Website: walmart
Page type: account-selection
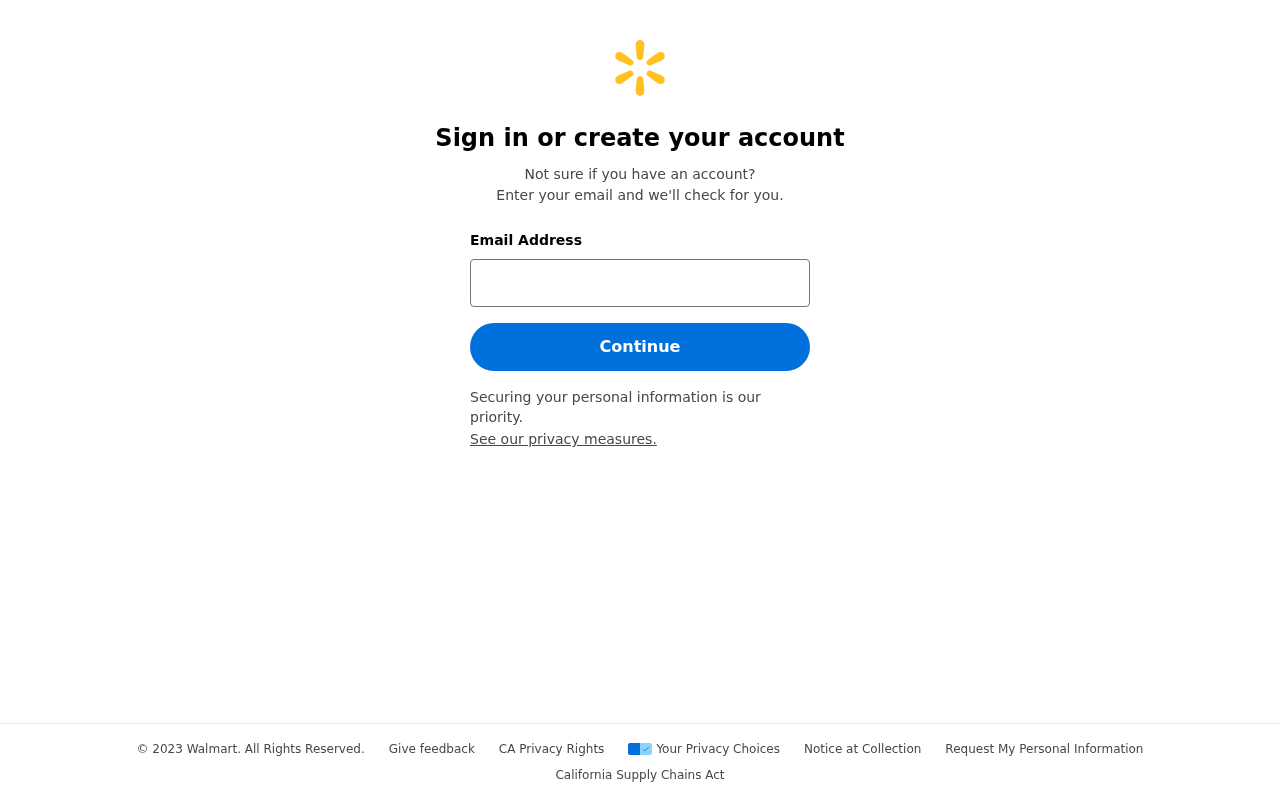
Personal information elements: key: PII_EMAIL
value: roger_hurley@yahoo.com